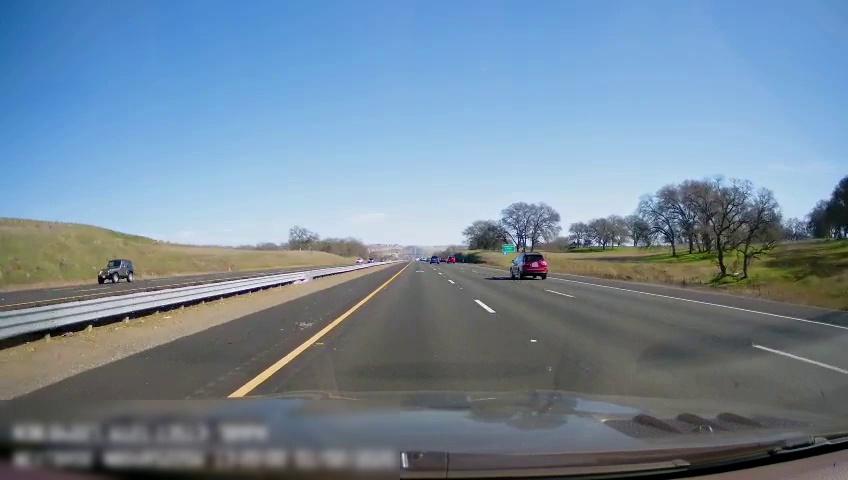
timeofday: Day
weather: Sunny
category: Drivable Space
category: Drivable Space
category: Vehicles | SUV
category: Vehicles | Car
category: Lanes | Opposite Lane
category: Lanes | Opposite Lane
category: Lanes | Current Lane
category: Lanes | Current Lane
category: Lanes | Alternate Lane
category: Lanes | Alternate Lane
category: Traffic | Signs